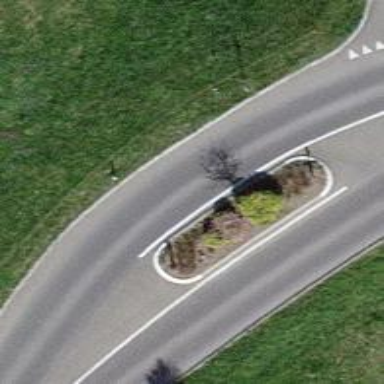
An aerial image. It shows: Chicane for traffic calming.